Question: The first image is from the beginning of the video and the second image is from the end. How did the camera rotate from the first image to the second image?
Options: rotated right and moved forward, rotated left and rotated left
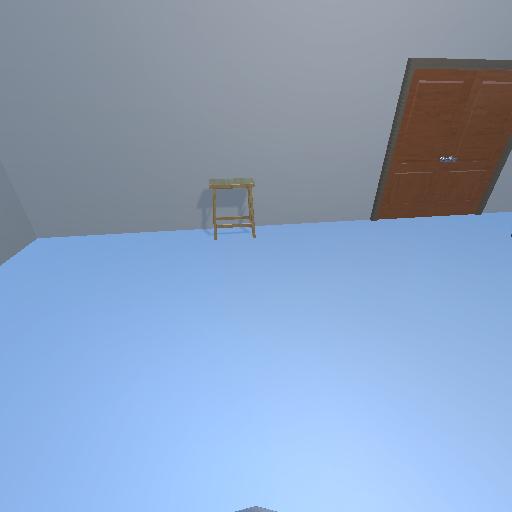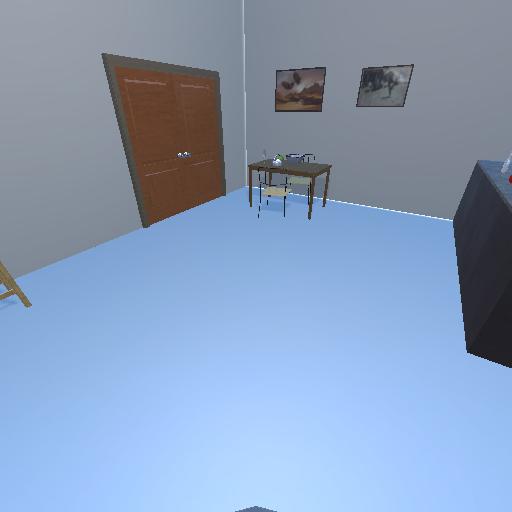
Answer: rotated right and moved forward